Aerial crown-view tile of a tropical tree (Barro Colorado Island, Panama), acquired 20241112:
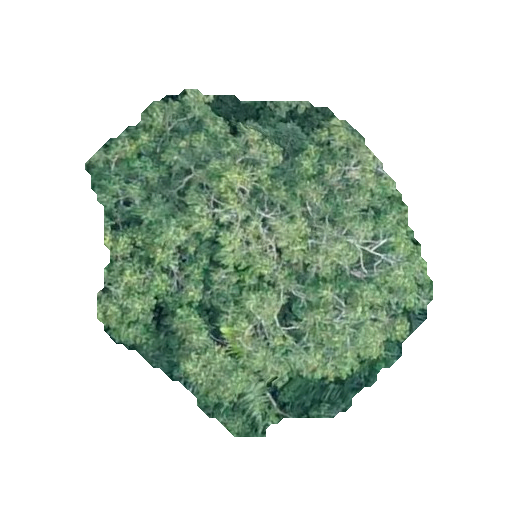
Species: Guatteria lucens
GBIF accepted scientific name: Guatteria lucens
Crown area: 133.69 m²